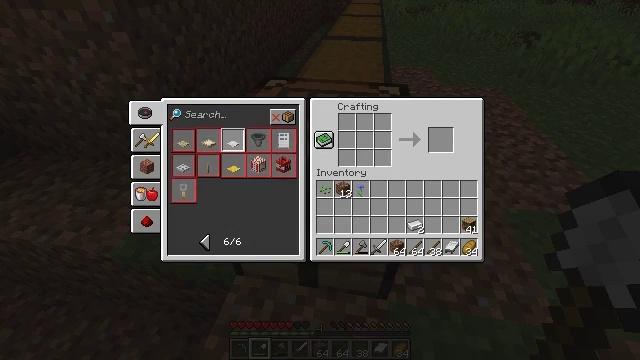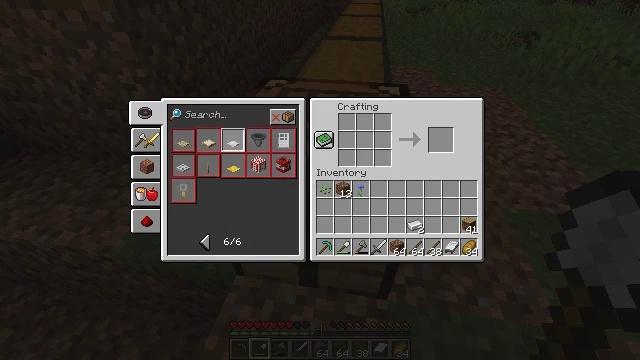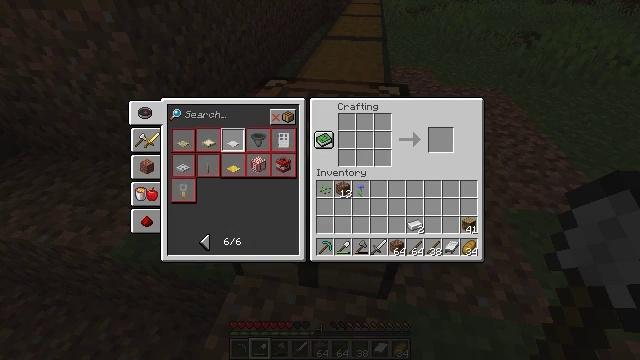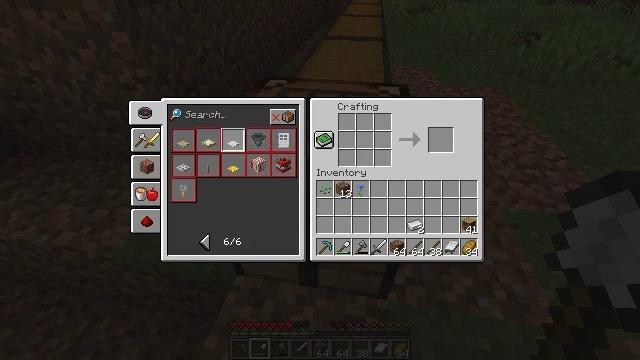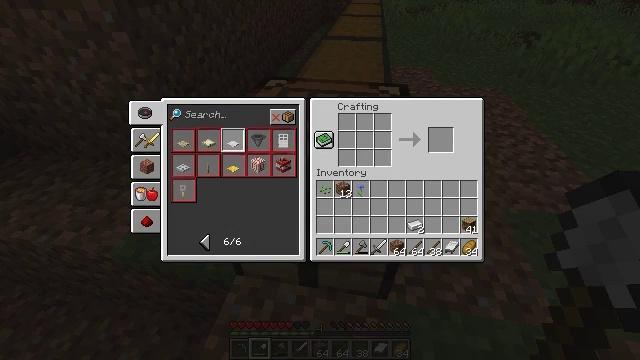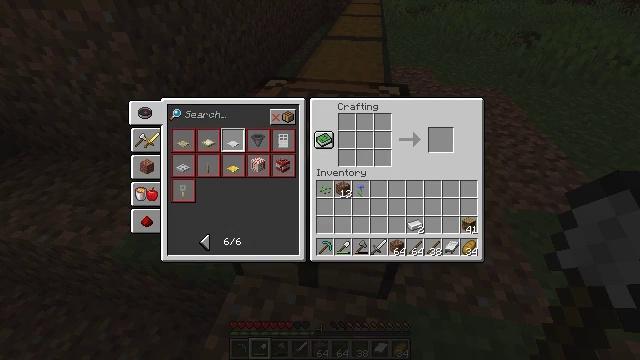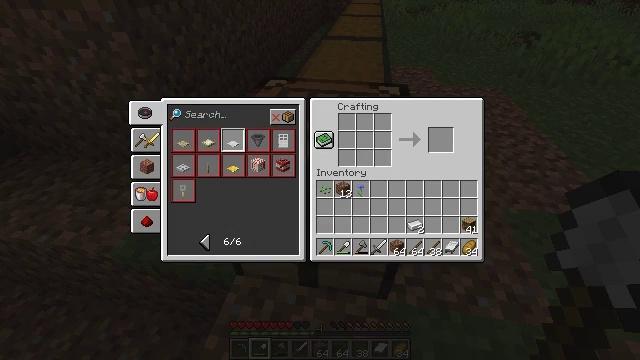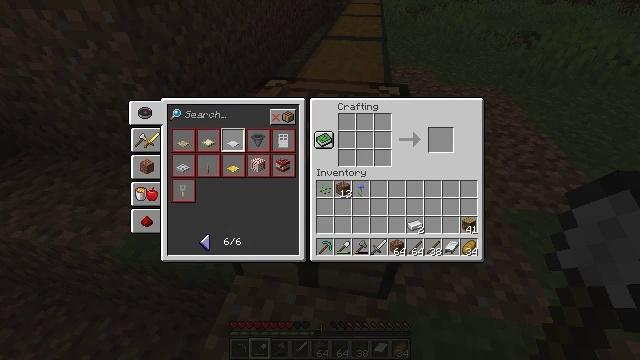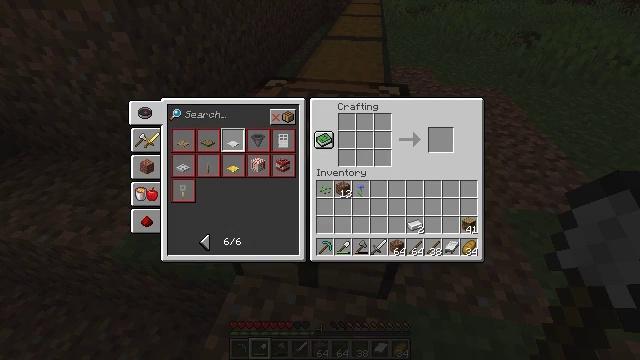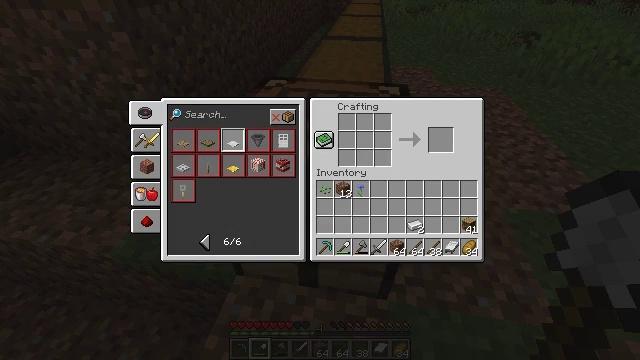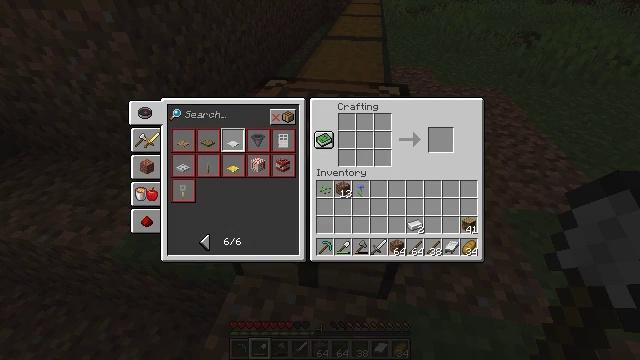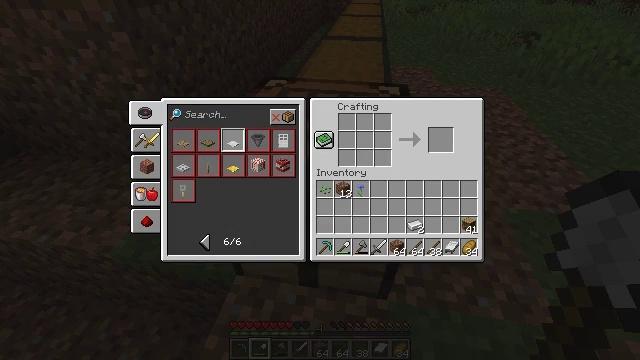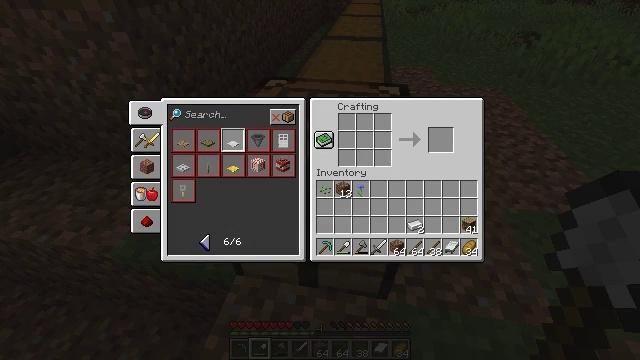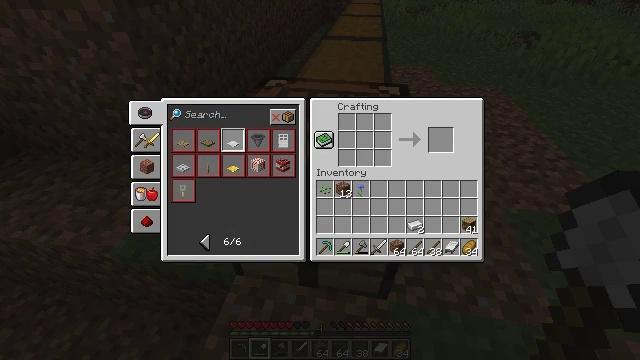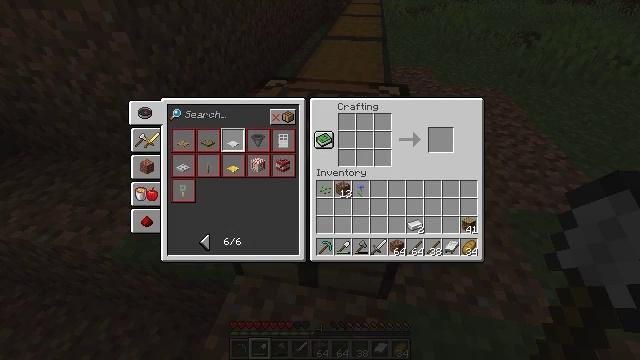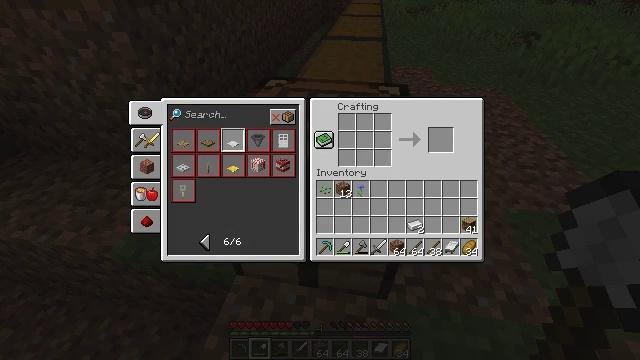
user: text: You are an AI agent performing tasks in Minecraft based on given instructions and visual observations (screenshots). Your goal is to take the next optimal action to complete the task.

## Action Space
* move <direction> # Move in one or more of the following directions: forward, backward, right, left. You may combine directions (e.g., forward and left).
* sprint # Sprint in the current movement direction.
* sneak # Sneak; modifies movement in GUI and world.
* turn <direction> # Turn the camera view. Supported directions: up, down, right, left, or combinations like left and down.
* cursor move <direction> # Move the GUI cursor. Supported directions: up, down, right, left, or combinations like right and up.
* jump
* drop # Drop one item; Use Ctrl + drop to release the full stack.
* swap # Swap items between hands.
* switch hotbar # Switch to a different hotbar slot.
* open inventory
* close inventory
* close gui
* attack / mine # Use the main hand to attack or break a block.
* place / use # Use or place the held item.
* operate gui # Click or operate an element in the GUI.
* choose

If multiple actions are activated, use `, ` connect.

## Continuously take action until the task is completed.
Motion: motion action
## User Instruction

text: Craft the ladder by arranging sticks in the crafting grid.
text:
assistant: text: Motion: cursor move left
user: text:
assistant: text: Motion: cursor move left
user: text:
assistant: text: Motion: no_op
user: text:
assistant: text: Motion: operate gui
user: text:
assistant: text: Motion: operate gui
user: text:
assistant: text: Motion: operate gui
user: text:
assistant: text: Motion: cursor move left
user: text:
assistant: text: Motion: cursor move left
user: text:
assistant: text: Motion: operate gui
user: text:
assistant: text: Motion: operate gui
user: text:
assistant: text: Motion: operate gui
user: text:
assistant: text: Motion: cursor move up
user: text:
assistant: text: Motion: cursor move up
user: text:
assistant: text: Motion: cursor move up
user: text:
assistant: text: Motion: no_op
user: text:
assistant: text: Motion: no_op
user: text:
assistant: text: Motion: no_op
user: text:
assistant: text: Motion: cursor move down
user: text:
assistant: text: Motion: cursor move down
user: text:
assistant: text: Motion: cursor move down
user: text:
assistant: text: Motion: operate gui
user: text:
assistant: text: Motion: operate gui
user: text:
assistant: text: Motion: no_op
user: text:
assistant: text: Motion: no_op
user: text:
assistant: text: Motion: no_op
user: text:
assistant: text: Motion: operate gui
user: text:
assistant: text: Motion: operate gui
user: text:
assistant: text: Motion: operate gui
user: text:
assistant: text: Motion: no_op
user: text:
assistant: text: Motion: no_op